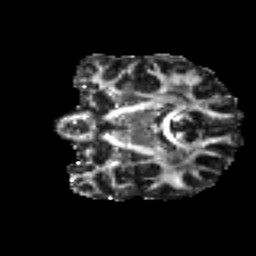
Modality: FA
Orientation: coronal
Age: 35
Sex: male
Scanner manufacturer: ge
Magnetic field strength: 3 T
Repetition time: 7.8 s
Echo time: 0.0611 s